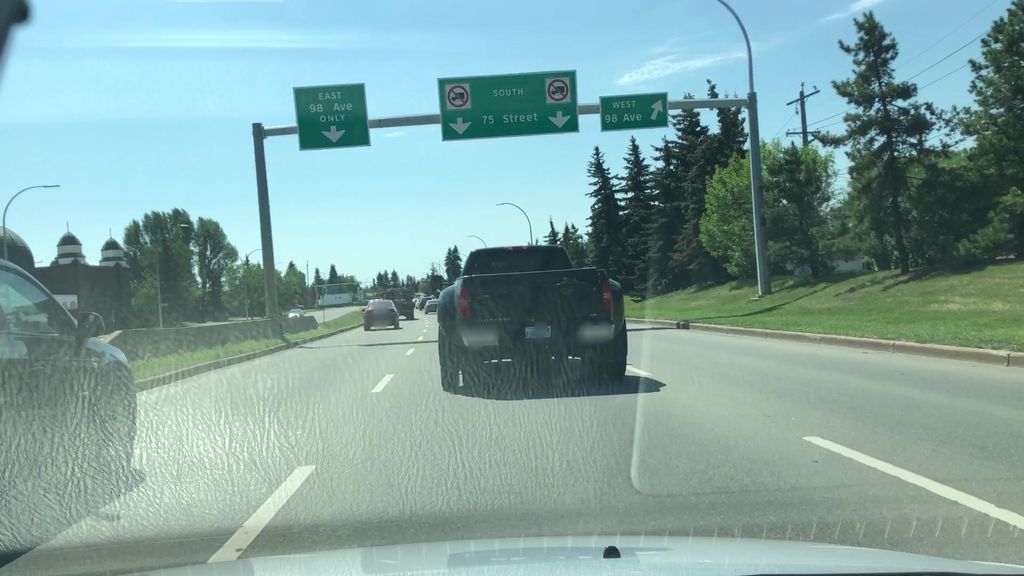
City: edmonton